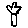
Label: flower